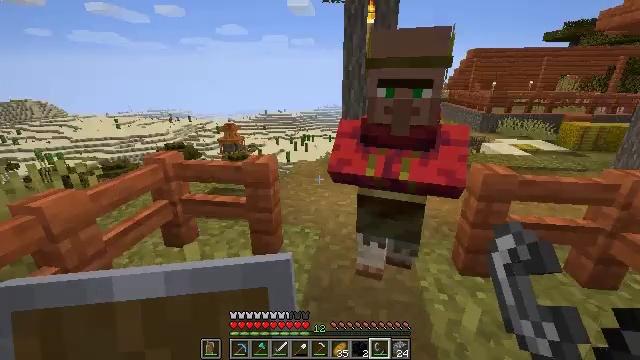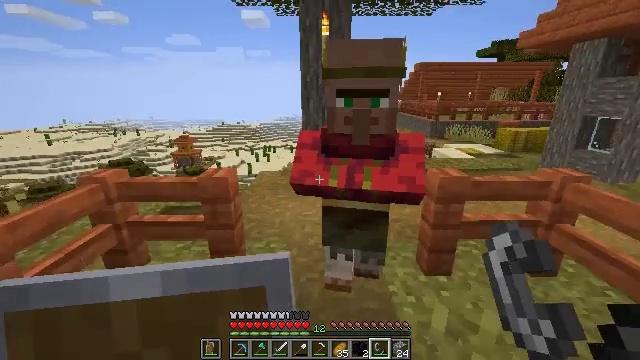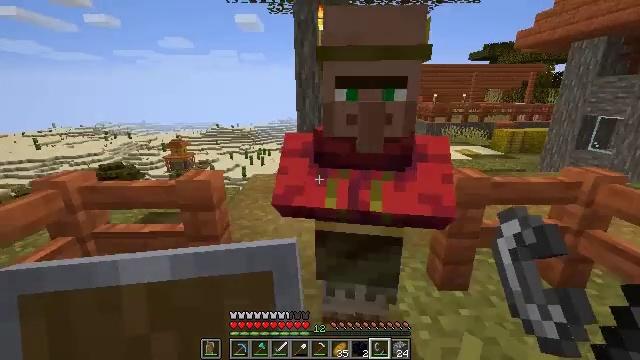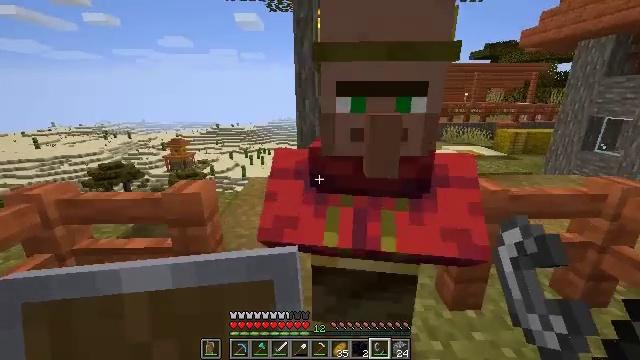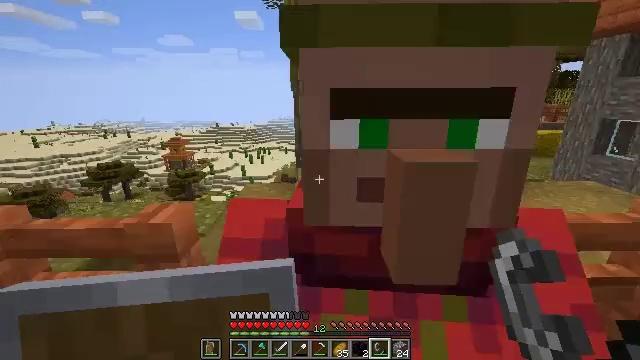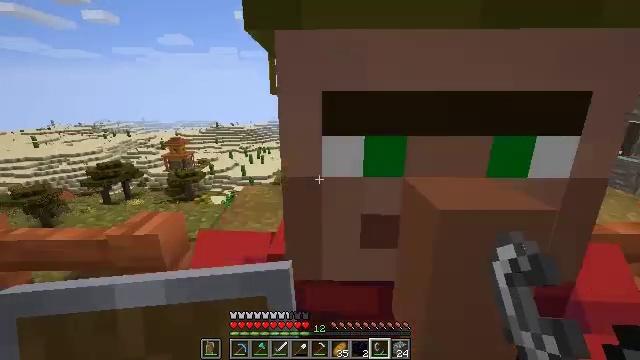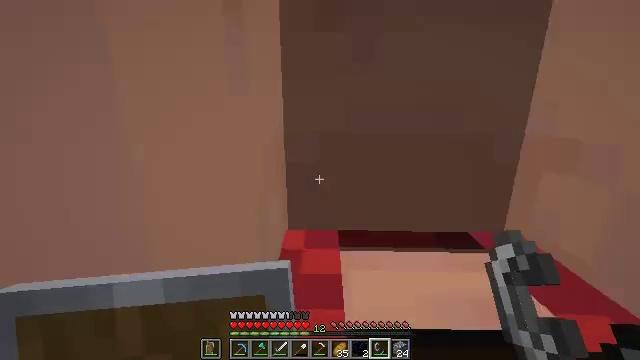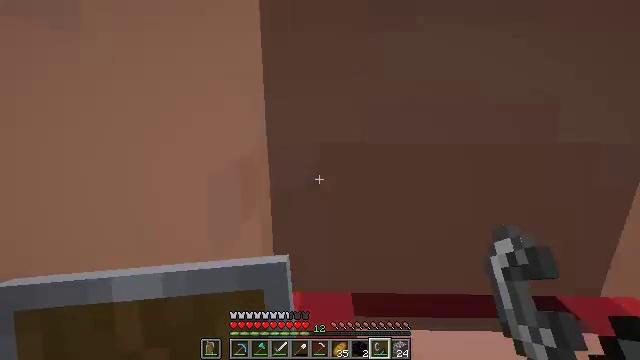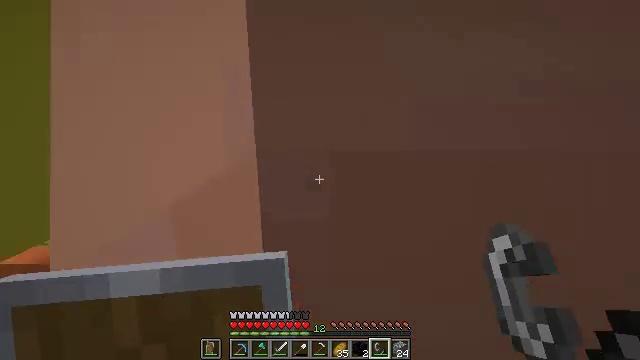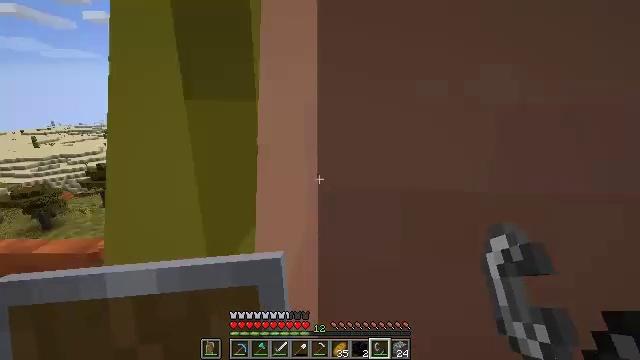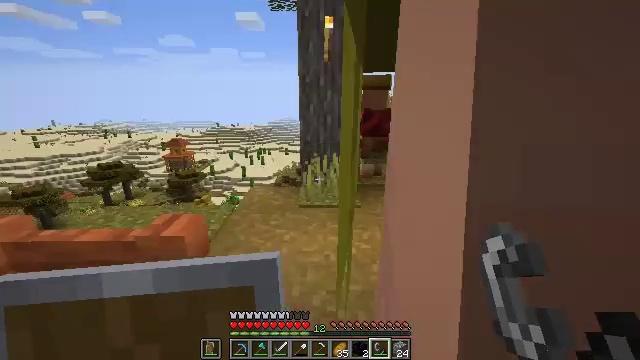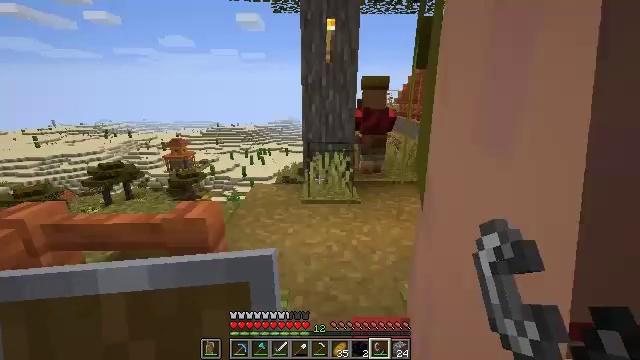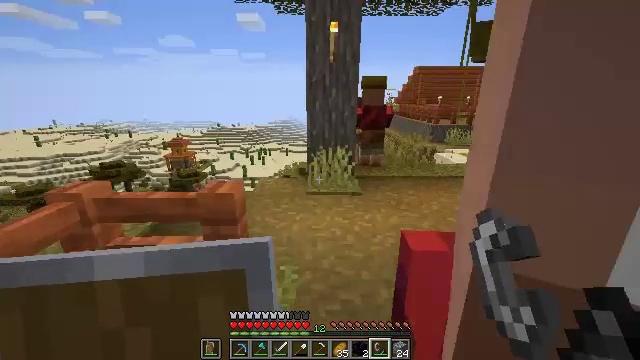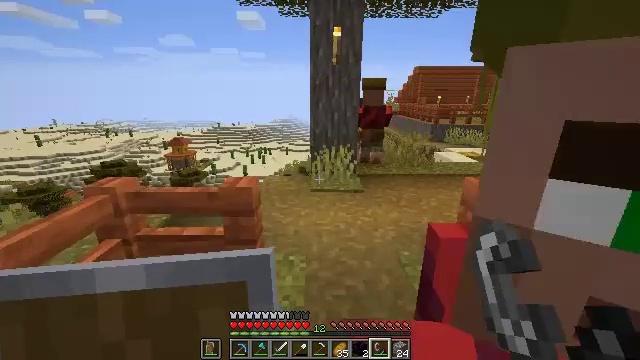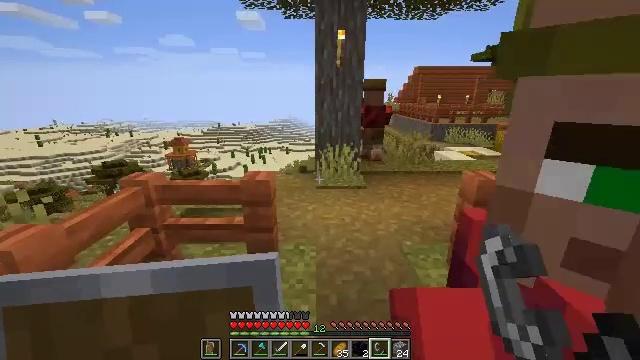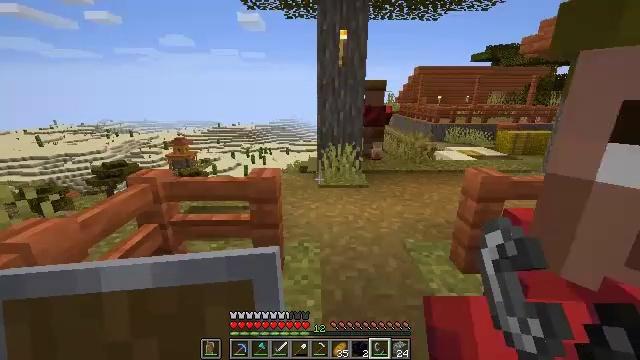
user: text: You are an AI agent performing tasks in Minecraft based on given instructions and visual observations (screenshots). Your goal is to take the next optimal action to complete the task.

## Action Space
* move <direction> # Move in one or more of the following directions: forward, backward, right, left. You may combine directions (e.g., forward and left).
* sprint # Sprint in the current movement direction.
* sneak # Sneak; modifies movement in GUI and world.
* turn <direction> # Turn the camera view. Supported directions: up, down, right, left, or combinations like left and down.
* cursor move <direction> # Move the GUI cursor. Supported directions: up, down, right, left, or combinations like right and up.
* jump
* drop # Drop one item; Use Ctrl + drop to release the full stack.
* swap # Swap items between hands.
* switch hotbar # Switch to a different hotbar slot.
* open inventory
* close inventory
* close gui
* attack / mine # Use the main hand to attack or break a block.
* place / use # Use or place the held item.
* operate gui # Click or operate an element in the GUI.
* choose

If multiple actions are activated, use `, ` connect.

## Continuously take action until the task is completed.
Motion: motion action
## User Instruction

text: Create an enchanting table with your crafting setup.
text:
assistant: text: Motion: move forward, turn right and up
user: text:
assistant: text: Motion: move forward, turn right
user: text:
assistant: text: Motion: move forward
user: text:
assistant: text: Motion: move forward
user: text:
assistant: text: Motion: move forward
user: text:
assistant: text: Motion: no_op
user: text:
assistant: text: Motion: no_op
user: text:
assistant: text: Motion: move back
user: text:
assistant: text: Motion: move back
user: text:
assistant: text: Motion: move back
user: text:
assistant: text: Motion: move back
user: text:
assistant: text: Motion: move back
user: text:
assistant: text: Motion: move back
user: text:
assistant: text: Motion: move back
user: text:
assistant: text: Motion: move back
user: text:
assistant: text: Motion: move back
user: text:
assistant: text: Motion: move back
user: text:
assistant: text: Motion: move back, turn left
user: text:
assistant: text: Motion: turn left
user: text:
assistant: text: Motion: turn left
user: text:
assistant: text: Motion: turn left and down
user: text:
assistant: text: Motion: turn left
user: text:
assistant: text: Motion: turn left
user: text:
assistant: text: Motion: turn left
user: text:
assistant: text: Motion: turn left
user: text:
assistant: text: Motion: turn left
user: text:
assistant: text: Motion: move forward
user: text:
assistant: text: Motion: move forward, turn left and down
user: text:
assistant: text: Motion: move forward and move left, turn left and down
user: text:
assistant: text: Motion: move forward and move left, turn left and down